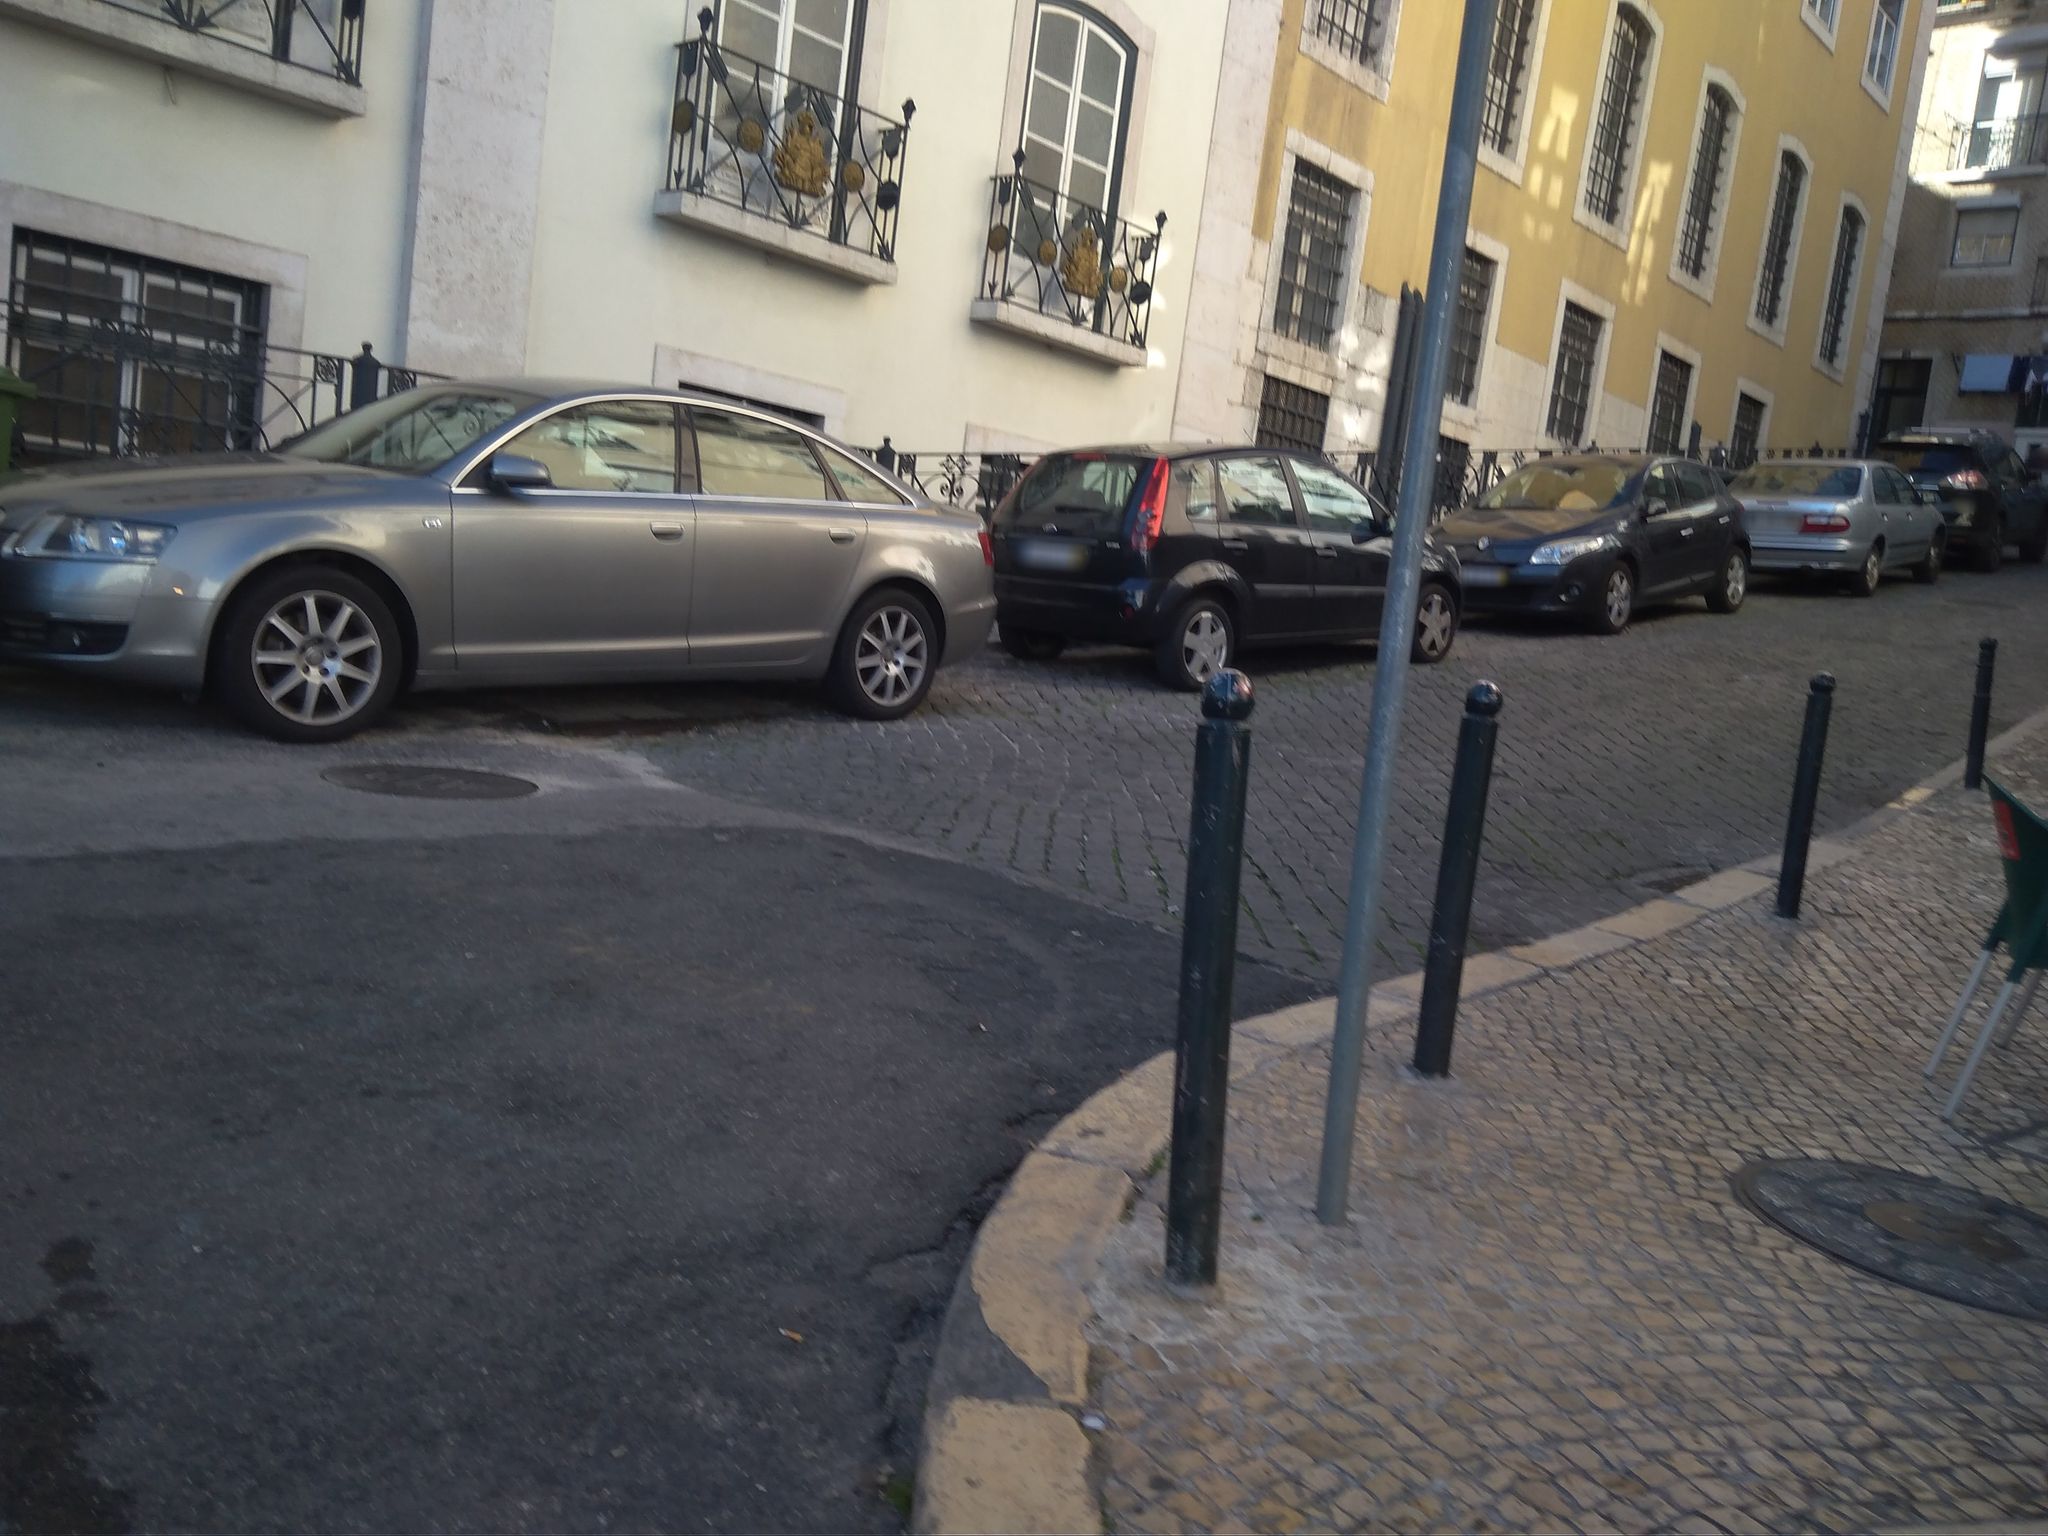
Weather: clear
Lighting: day
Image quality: good
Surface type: walking surface
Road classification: tertiary_link, residential
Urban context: urban centre
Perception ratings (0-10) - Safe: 1.84, Lively: 6.36, Beautiful: 7.78, Boring: 1.35, Depressing: 1.77, Wealthy: 8.35